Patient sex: F
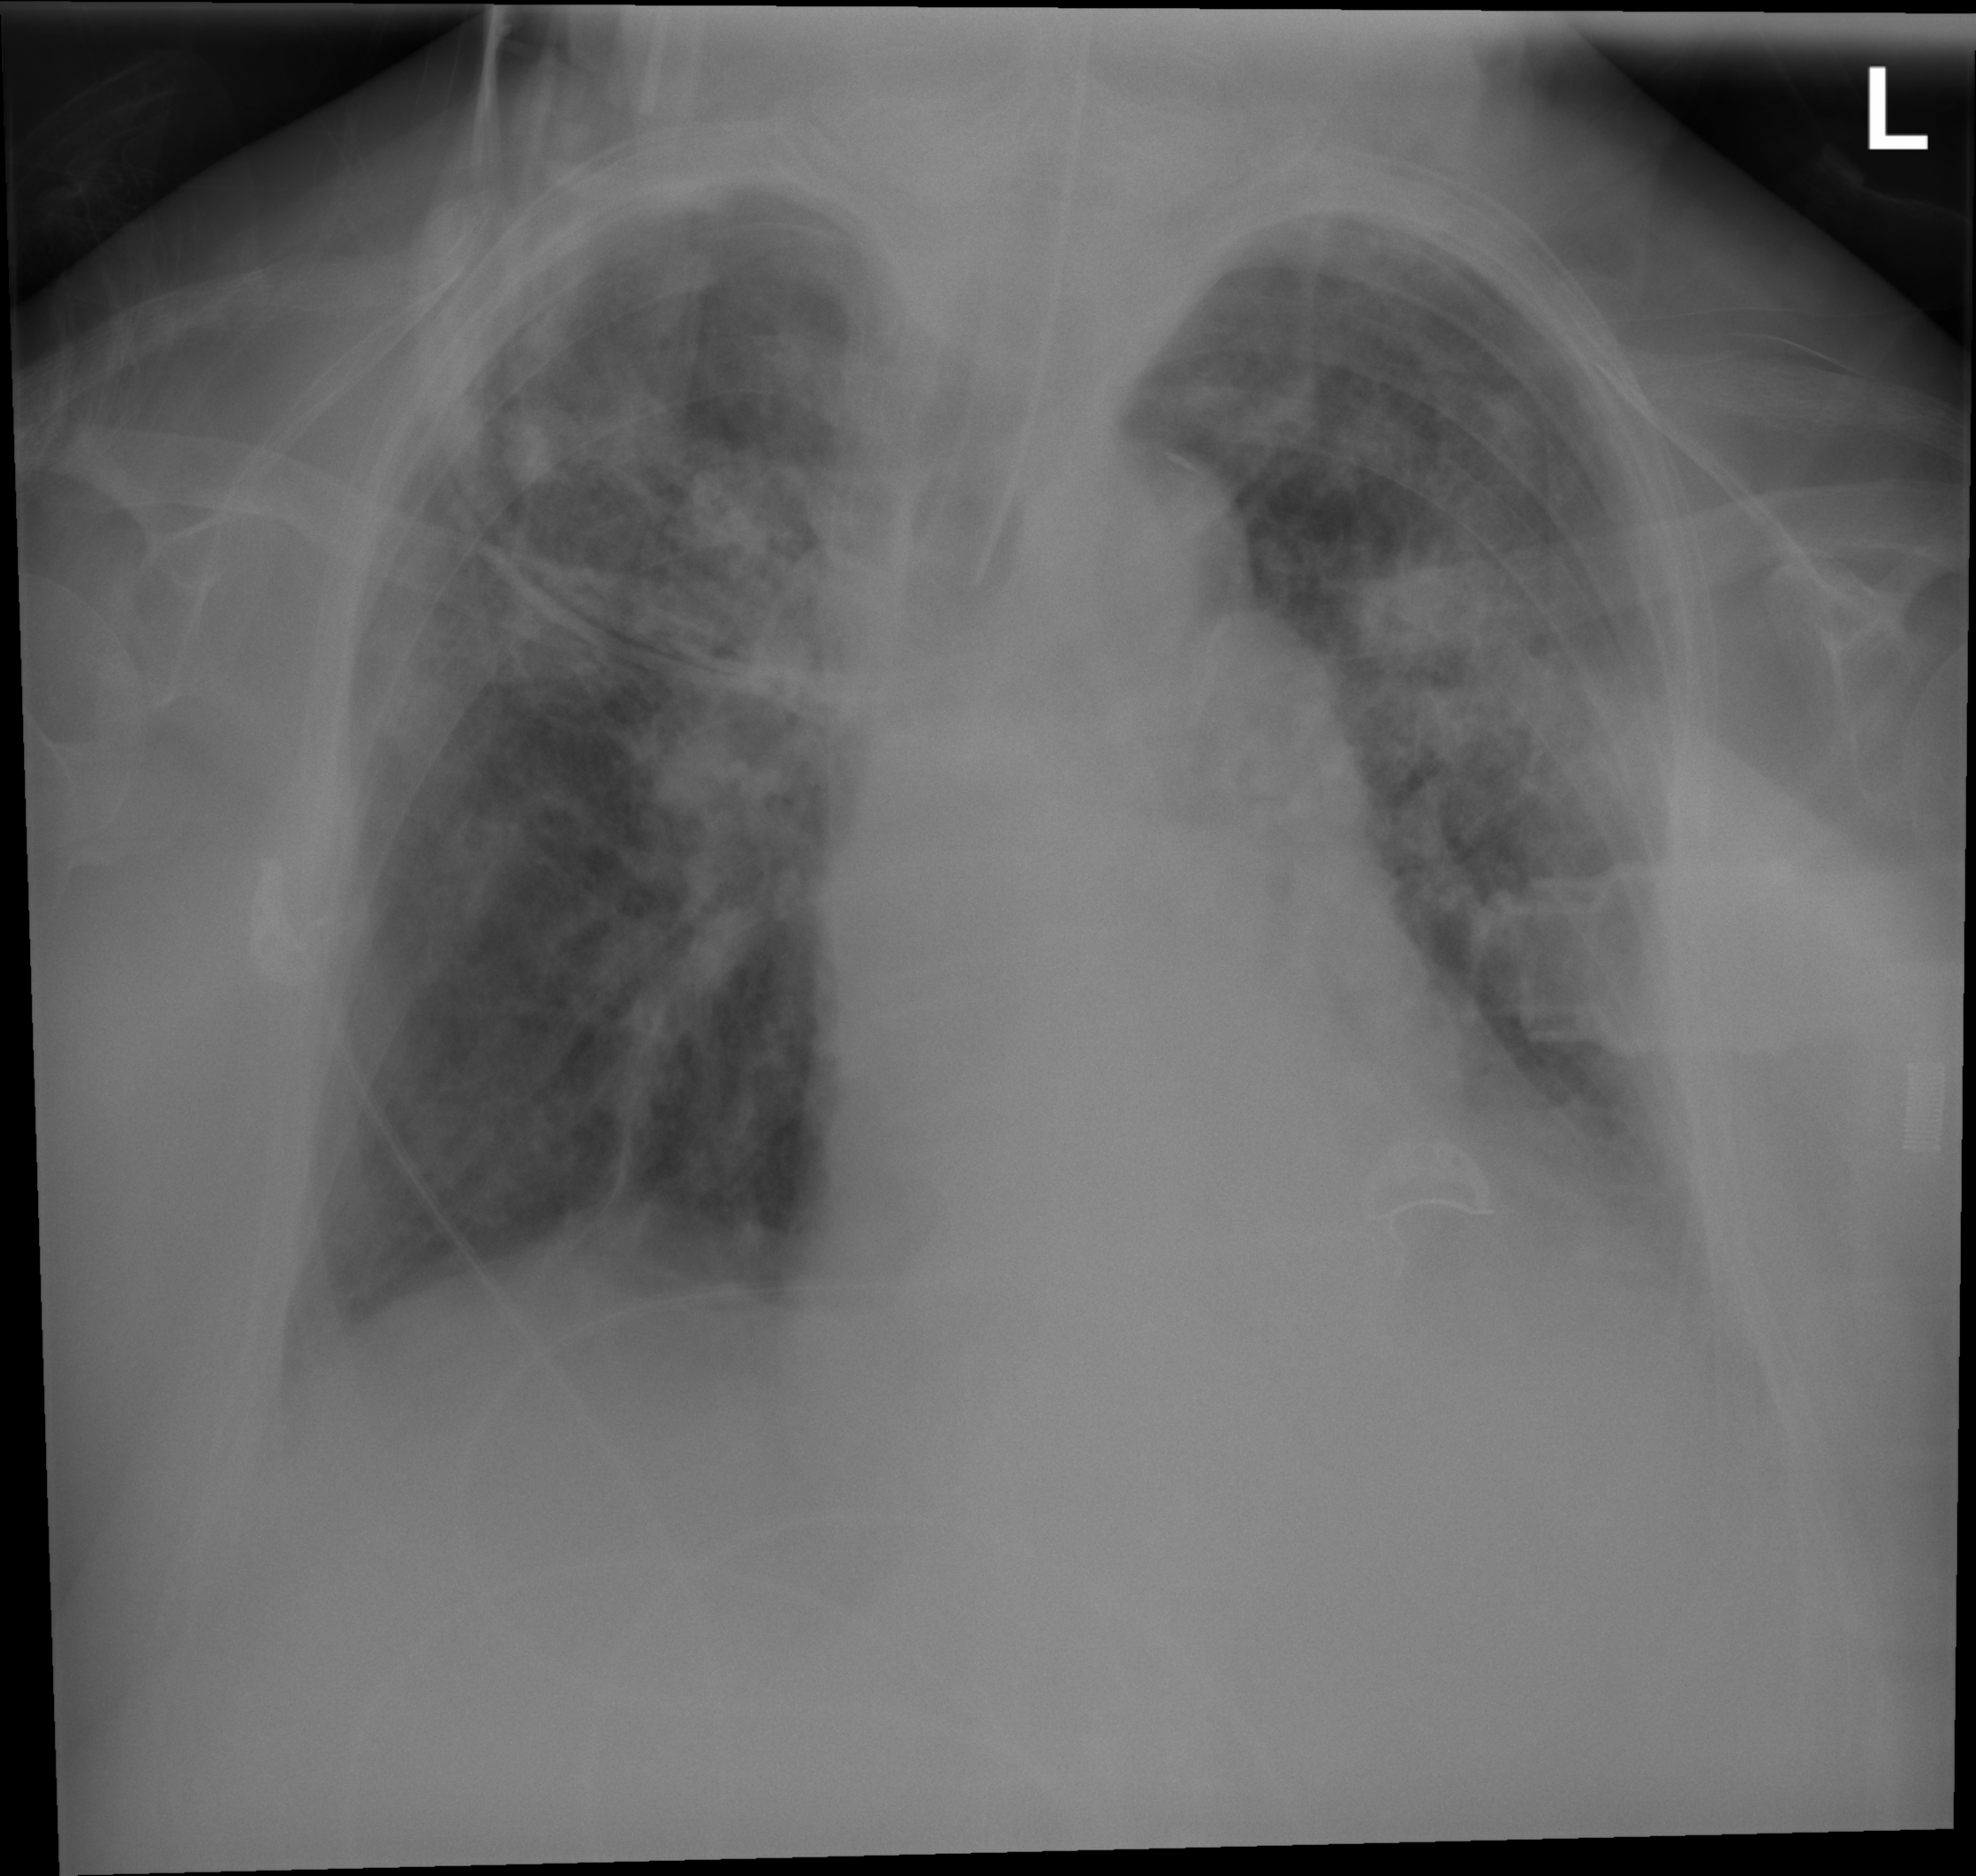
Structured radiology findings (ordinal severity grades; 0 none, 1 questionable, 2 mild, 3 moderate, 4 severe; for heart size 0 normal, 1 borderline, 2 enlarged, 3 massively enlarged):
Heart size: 0
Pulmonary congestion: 0
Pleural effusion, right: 2
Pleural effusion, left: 2
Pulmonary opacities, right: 3
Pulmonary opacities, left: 3
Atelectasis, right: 2
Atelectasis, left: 2